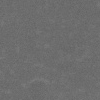
Atmospheric dust classification: dusty